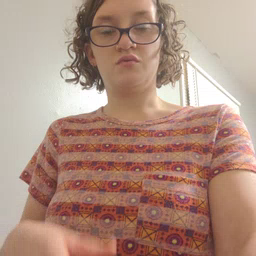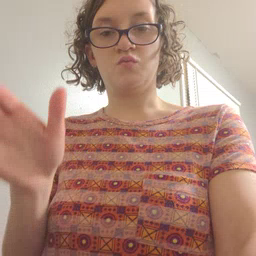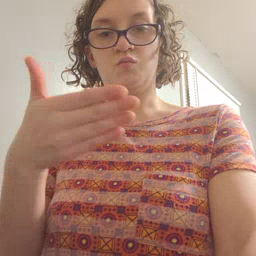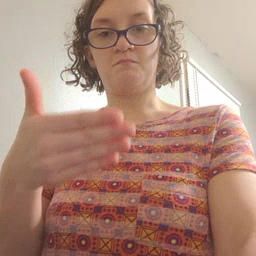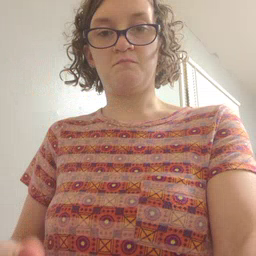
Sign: room